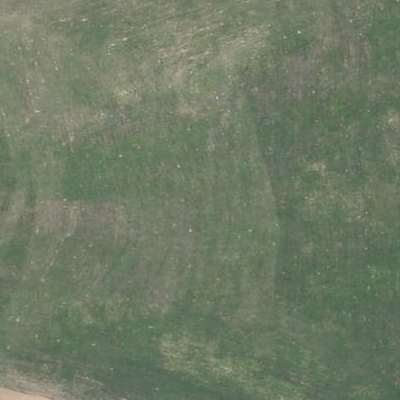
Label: aGrass